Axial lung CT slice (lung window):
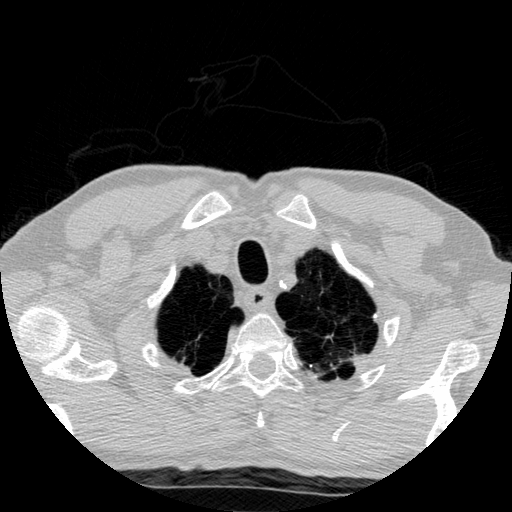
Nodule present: no